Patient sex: F
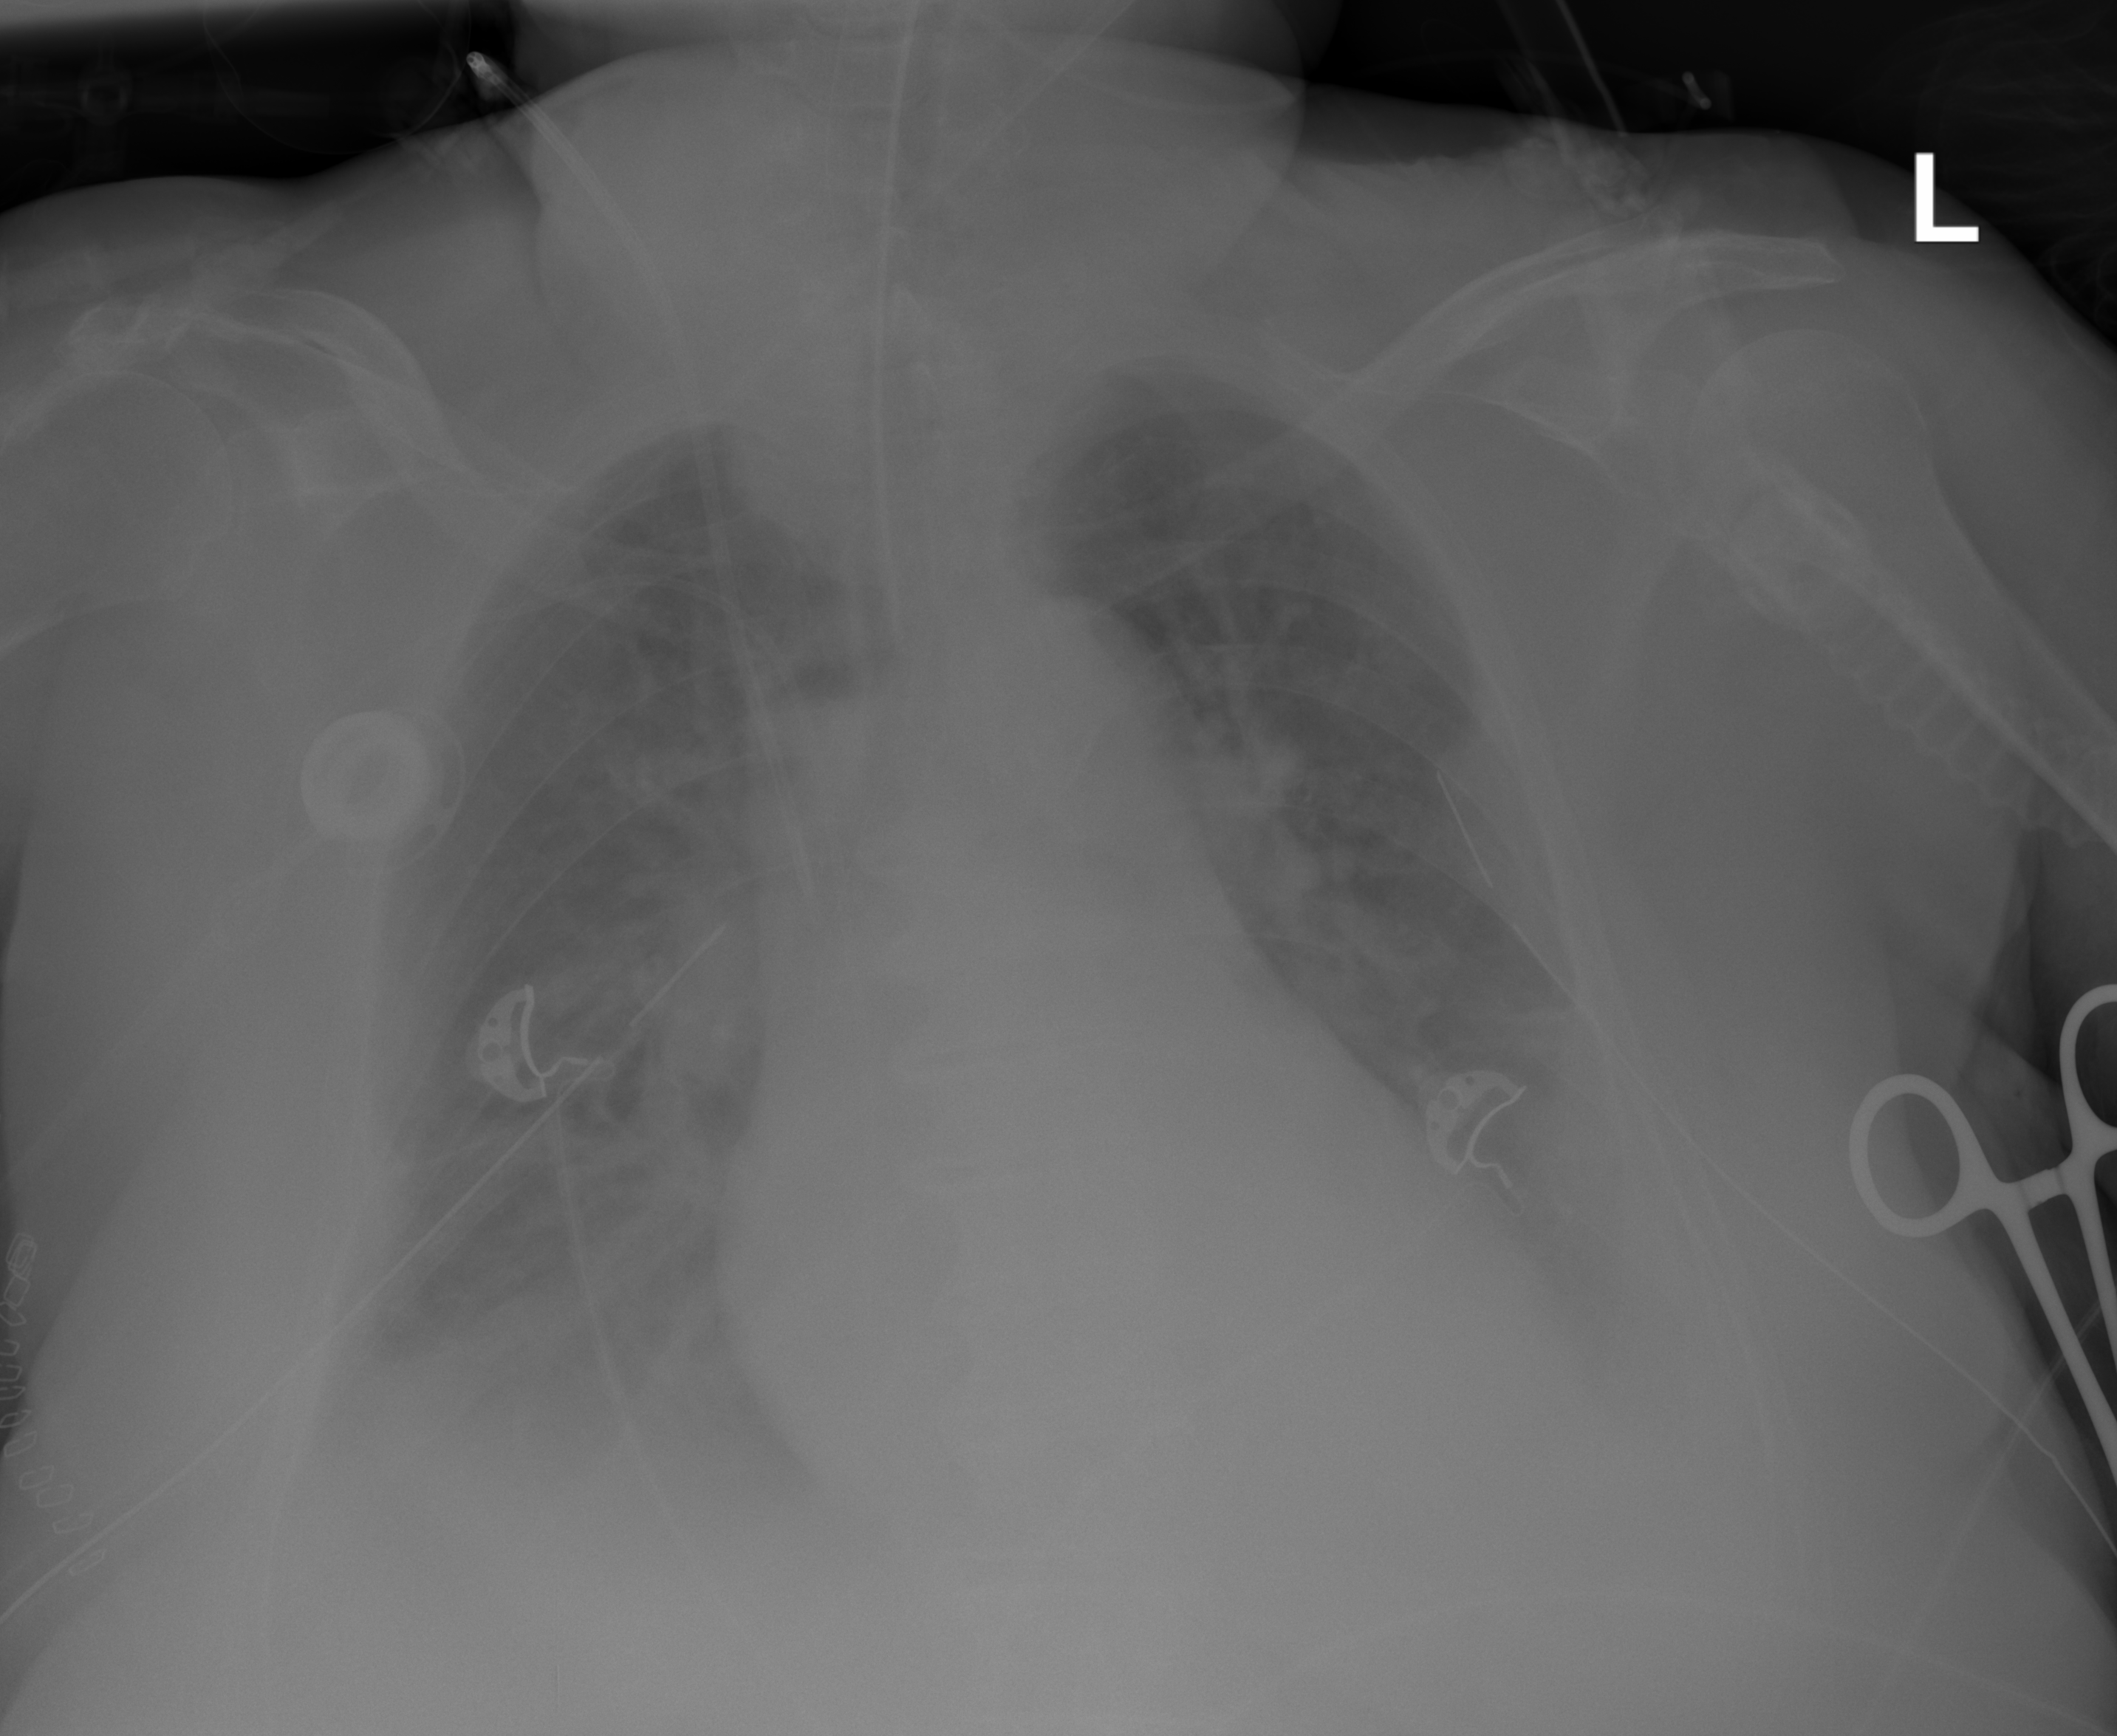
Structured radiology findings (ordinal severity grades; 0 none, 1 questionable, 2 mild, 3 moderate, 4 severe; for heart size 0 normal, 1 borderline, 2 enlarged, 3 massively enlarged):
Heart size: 2
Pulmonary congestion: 2
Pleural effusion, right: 3
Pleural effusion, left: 3
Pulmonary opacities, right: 2
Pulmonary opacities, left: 2
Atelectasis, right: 3
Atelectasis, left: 3